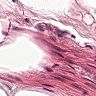
Metastatic tissue present: no